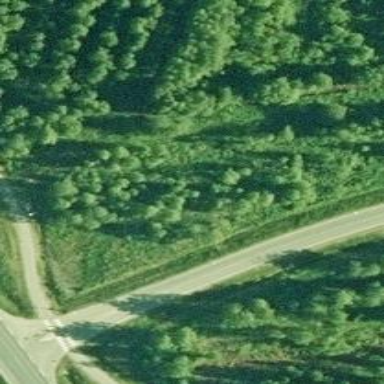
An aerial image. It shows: Track road.